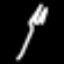
Label: fork